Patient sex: F
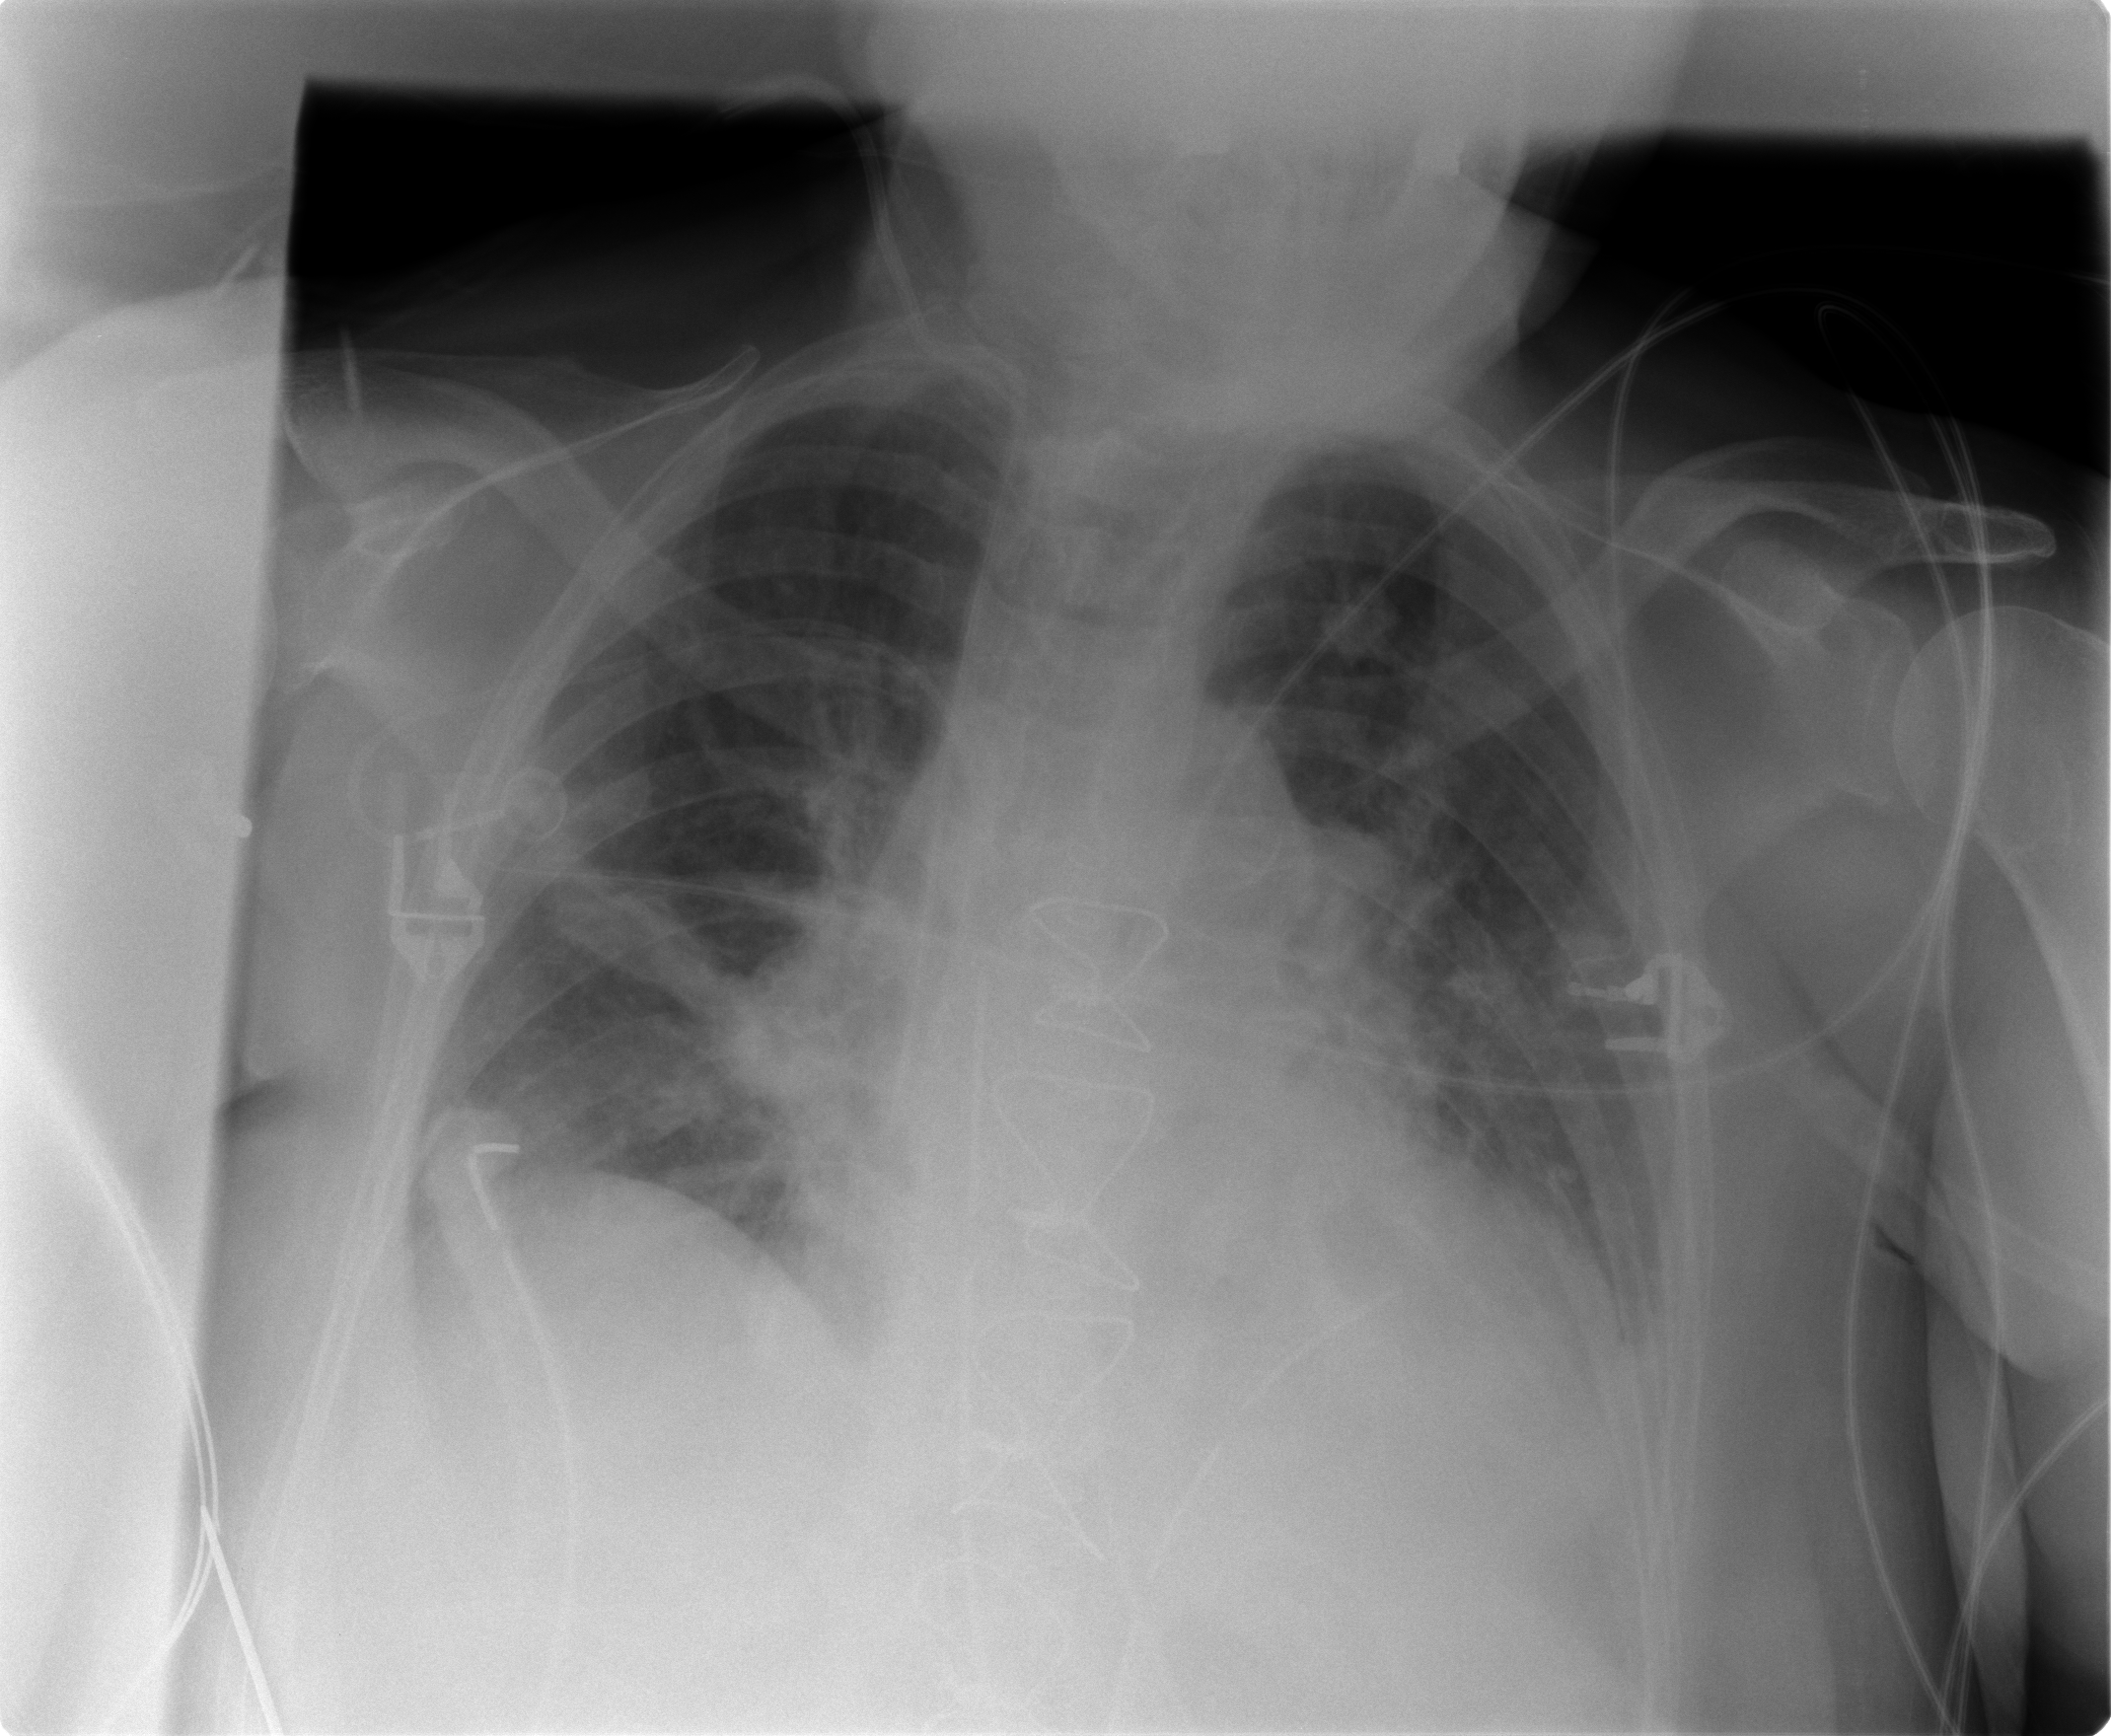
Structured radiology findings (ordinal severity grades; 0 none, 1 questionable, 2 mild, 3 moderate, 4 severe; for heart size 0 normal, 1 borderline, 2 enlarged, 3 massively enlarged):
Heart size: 1
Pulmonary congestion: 1
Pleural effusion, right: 0
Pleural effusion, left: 1
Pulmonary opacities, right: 0
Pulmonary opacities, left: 0
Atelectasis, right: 2
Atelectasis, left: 2